Aerial crown-view tile of a tropical tree (Barro Colorado Island, Panama), acquired 20250715:
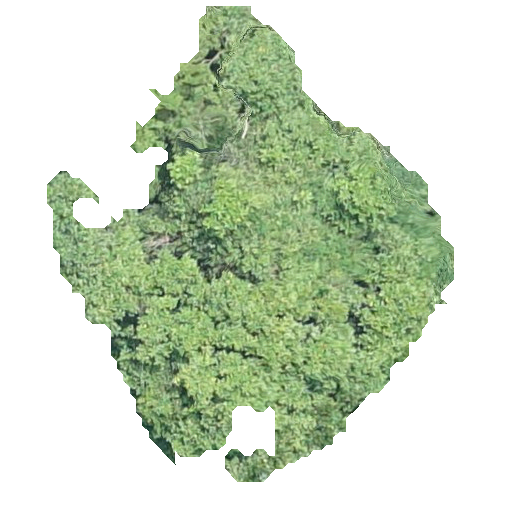
Species: Hieronyma alchorneoides
GBIF accepted scientific name: Hieronyma alchorneoides
Crown area: 160.94 m²